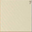
Piece: xx